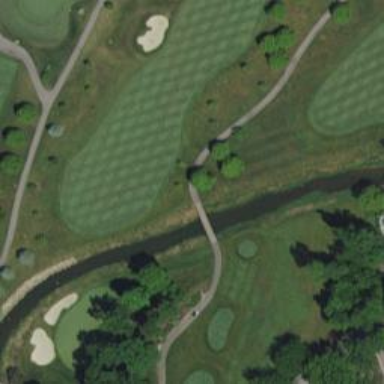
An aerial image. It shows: Path bridge over golf path.